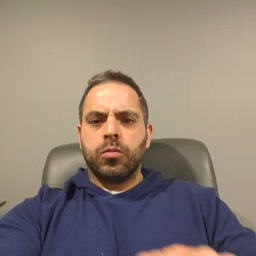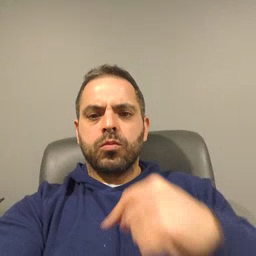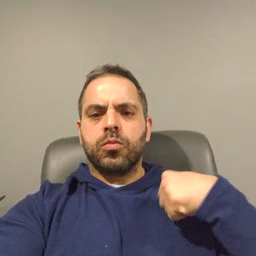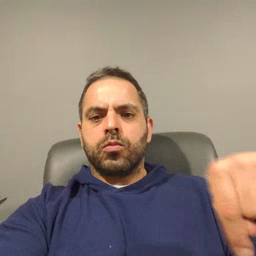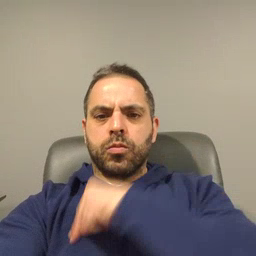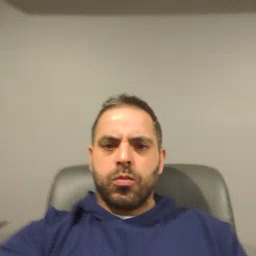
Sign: weus